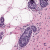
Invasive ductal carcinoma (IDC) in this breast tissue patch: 0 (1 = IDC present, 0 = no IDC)